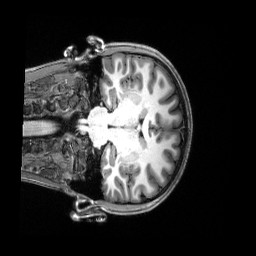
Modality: T1w
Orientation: coronal
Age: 21
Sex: female
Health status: healthy
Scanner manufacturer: siemens
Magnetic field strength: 3 T
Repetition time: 2.5 s
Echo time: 0.00222 s